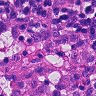
Metastatic tissue present: no